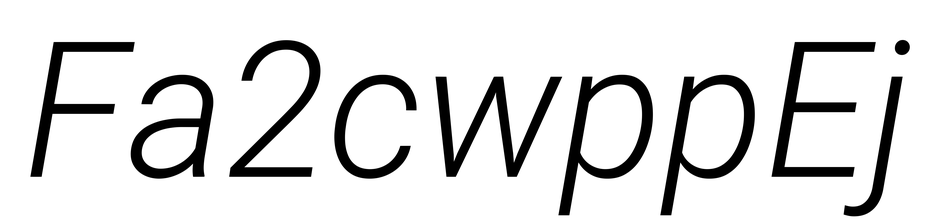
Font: Roboto-Italic_Light_Italic